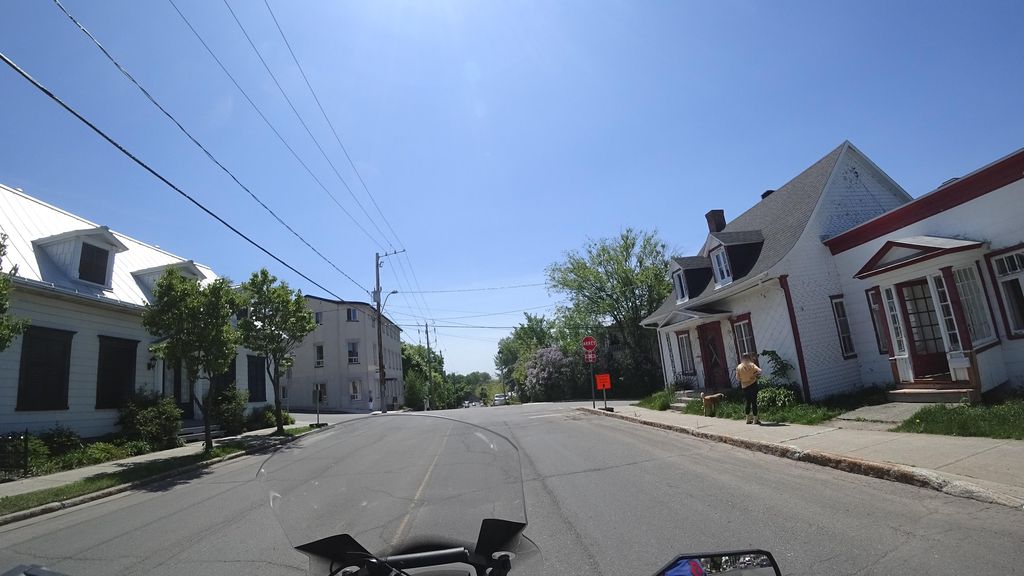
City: quebec_city